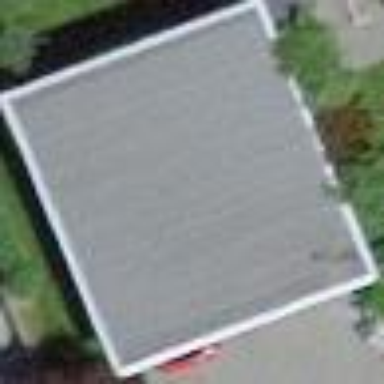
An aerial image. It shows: View of roof of building.